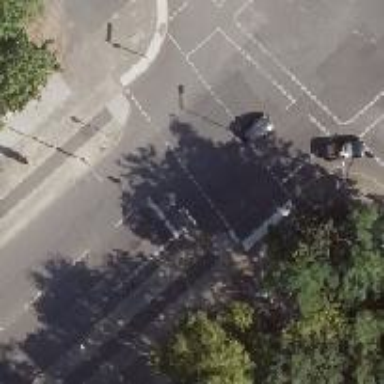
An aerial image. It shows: Secondary road with asphalt surface. There are sidewalks on both sides and separate cycle track with asphalt surface on the right.